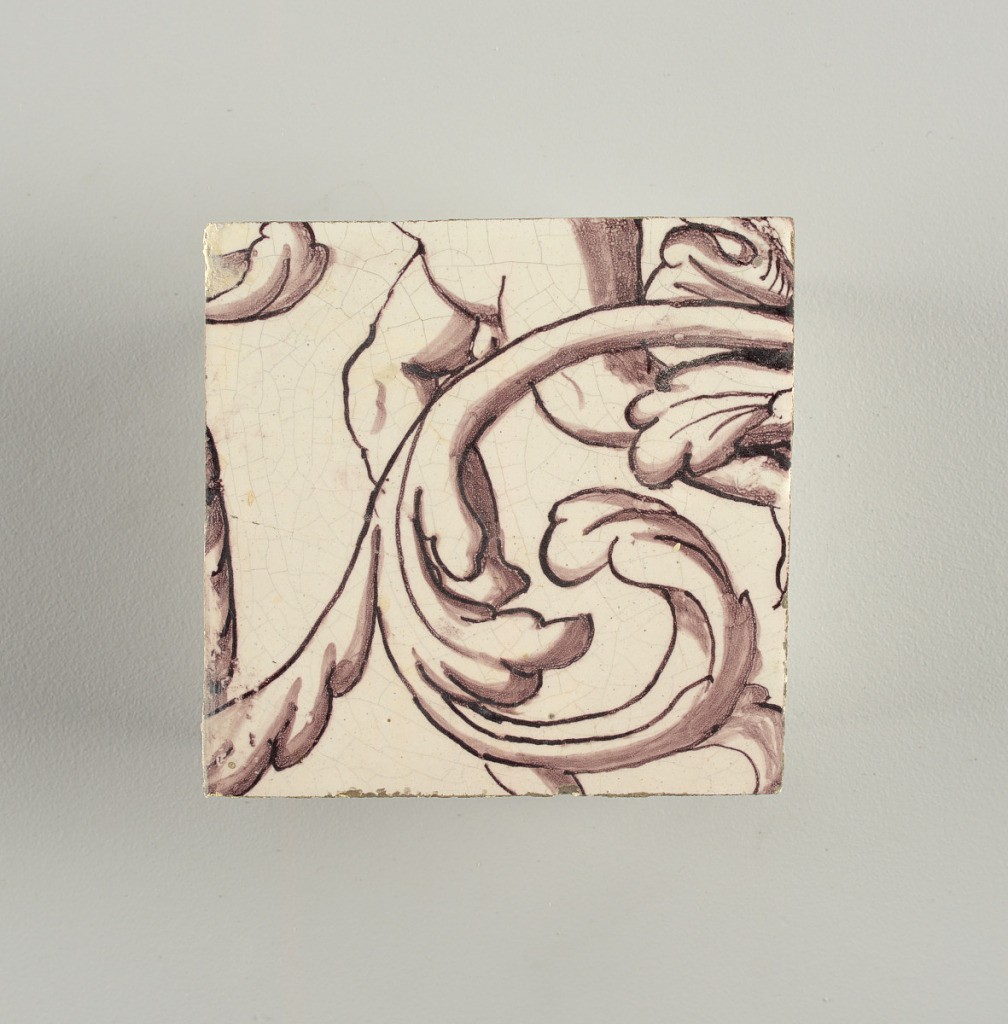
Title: Panel
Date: ca. 1725
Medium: Tin-glazed earthenware, underglaze manganese decoration
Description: Tile from upright rectangular panel of tiles; dark purple (manganese) on white ground showing arched framework; oval cartouche bearing double monogram (probably Lubert Adolf Torck), supported by pair of nude amors; pair of small amors holding crown above, borne by pair of female terms; surrounded by leafscrolls and foliations, with pair of flower-filled urns; top center, lunetted amor's head pendented with rosetted lattice cartouche.

To be used in Rozendaal Castel. Intended to be viewed inset into a wall- indicated by the inclusion of a trompe-l'oeil marbleized edge that surrounds three sides of the panel.